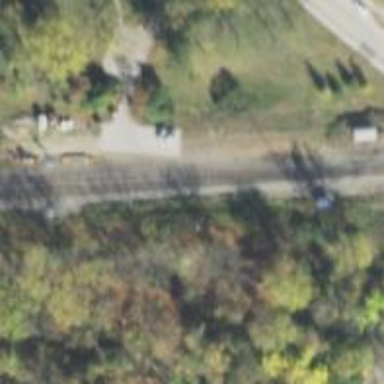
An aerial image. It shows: Railway siding with rails.